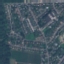
Label: Residential